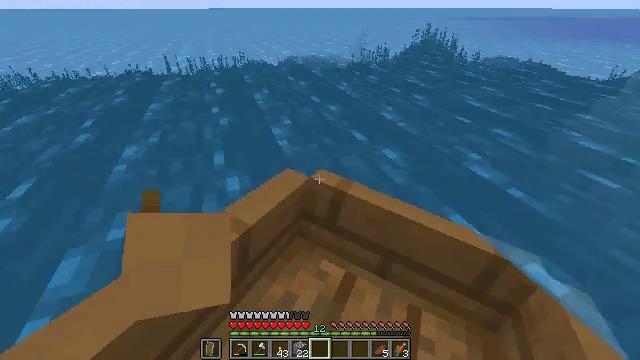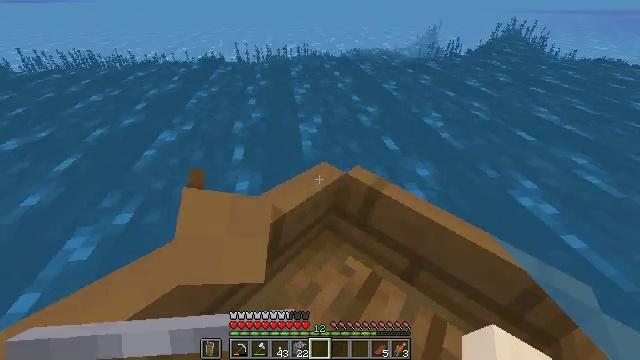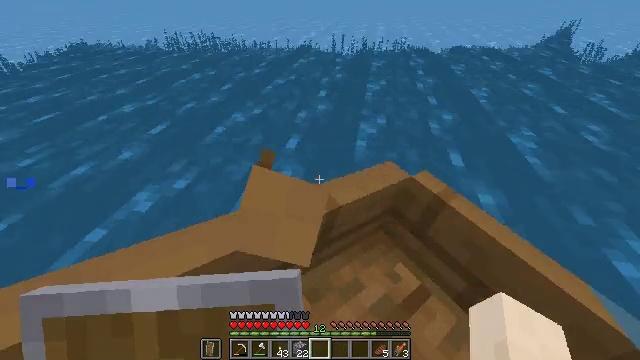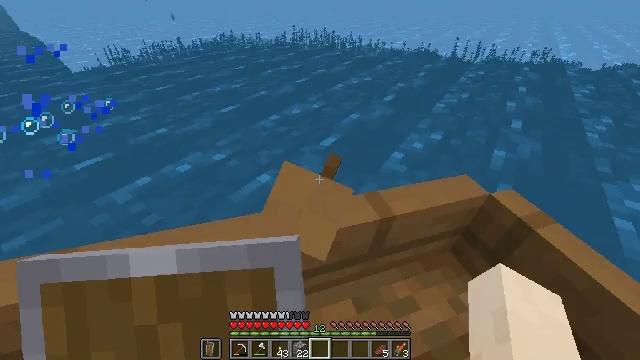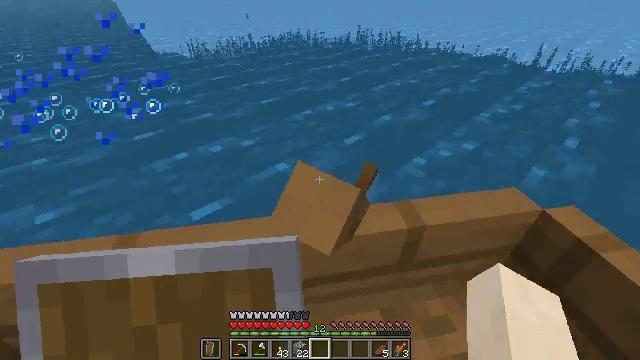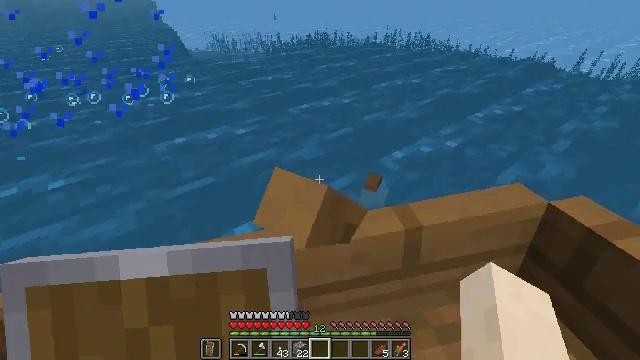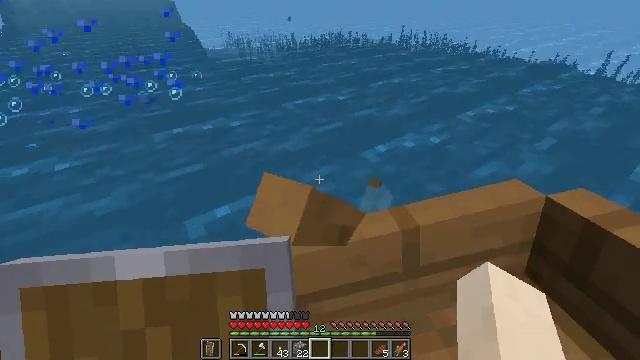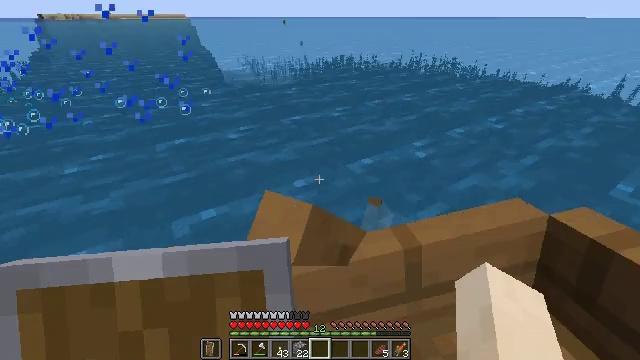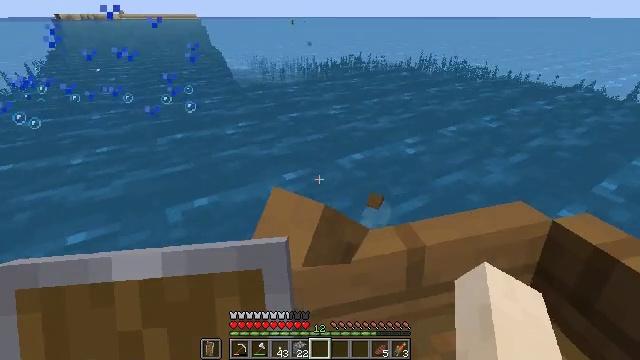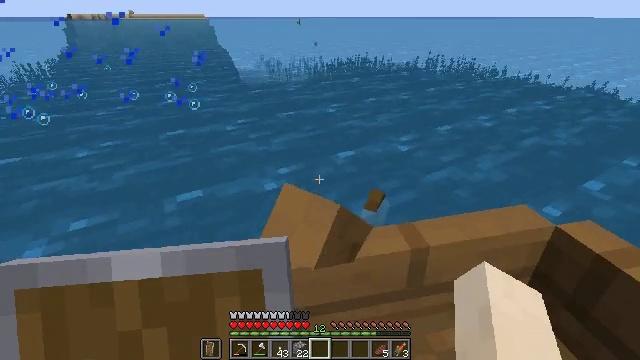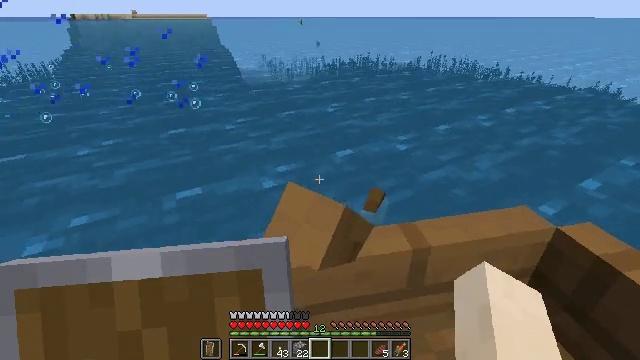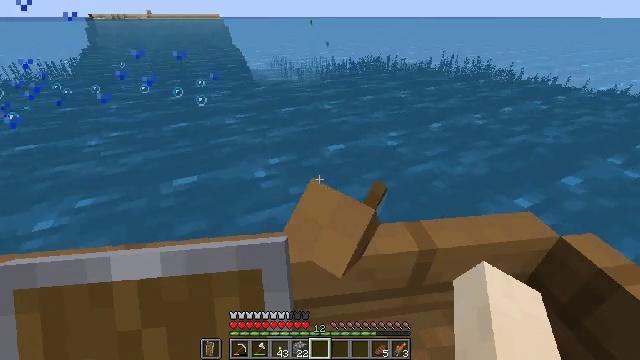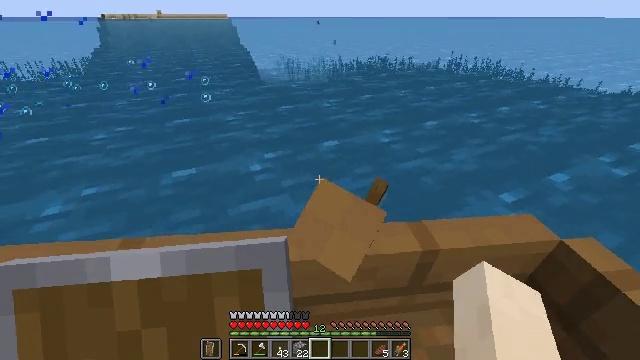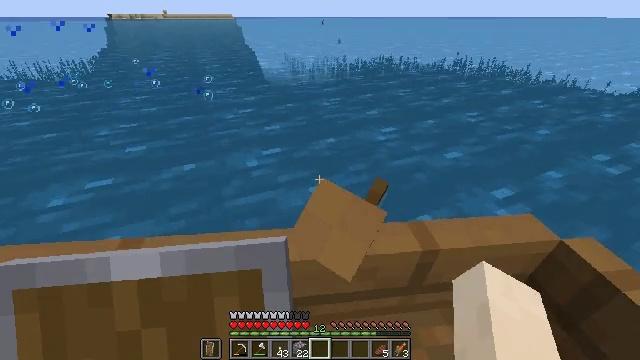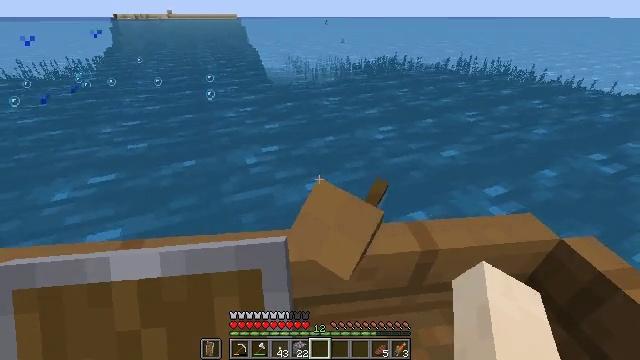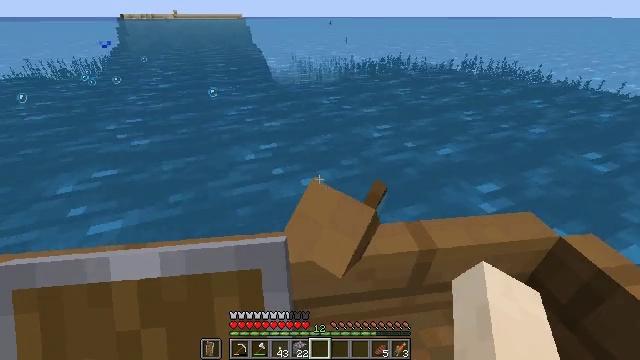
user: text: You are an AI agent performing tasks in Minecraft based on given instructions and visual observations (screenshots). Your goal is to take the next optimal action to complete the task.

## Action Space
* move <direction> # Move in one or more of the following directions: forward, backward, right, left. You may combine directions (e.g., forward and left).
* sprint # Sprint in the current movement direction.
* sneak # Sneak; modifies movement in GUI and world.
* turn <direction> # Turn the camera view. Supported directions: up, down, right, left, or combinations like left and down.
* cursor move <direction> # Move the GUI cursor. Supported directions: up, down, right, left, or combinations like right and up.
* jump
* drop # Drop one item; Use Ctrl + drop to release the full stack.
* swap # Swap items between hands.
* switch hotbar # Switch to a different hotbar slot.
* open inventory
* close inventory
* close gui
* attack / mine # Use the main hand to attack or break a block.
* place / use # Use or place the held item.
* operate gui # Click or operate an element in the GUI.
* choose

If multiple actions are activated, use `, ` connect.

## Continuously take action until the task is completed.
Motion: motion action
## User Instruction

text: Collect tall seagrass by holding left button.
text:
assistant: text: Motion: turn left and down
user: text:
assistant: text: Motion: turn left and down
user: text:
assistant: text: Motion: turn left
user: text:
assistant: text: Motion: turn left
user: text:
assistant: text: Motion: turn left
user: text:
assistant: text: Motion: no_op
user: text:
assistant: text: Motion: turn up
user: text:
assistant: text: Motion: no_op
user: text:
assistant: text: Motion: no_op
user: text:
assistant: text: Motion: no_op
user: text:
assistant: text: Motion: no_op
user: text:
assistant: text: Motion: no_op
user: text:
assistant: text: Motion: no_op
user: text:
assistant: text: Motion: no_op
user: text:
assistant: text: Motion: no_op
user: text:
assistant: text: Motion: no_op
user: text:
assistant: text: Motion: no_op
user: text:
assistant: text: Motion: no_op
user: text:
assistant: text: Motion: no_op
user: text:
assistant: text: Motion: no_op
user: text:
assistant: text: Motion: no_op
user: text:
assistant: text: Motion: turn right and down
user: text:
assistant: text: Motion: sneak, turn right and down
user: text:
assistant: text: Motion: sneak, turn right and down
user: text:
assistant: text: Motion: sneak, turn right and down
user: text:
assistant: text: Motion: turn right and down
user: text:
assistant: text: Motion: turn right and down
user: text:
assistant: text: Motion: no_op
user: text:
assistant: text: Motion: no_op
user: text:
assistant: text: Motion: no_op